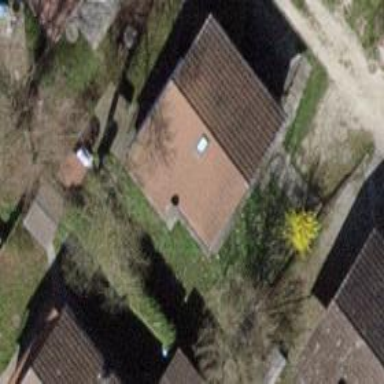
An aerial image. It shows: Building with gabled roof.